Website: lowes
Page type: payment
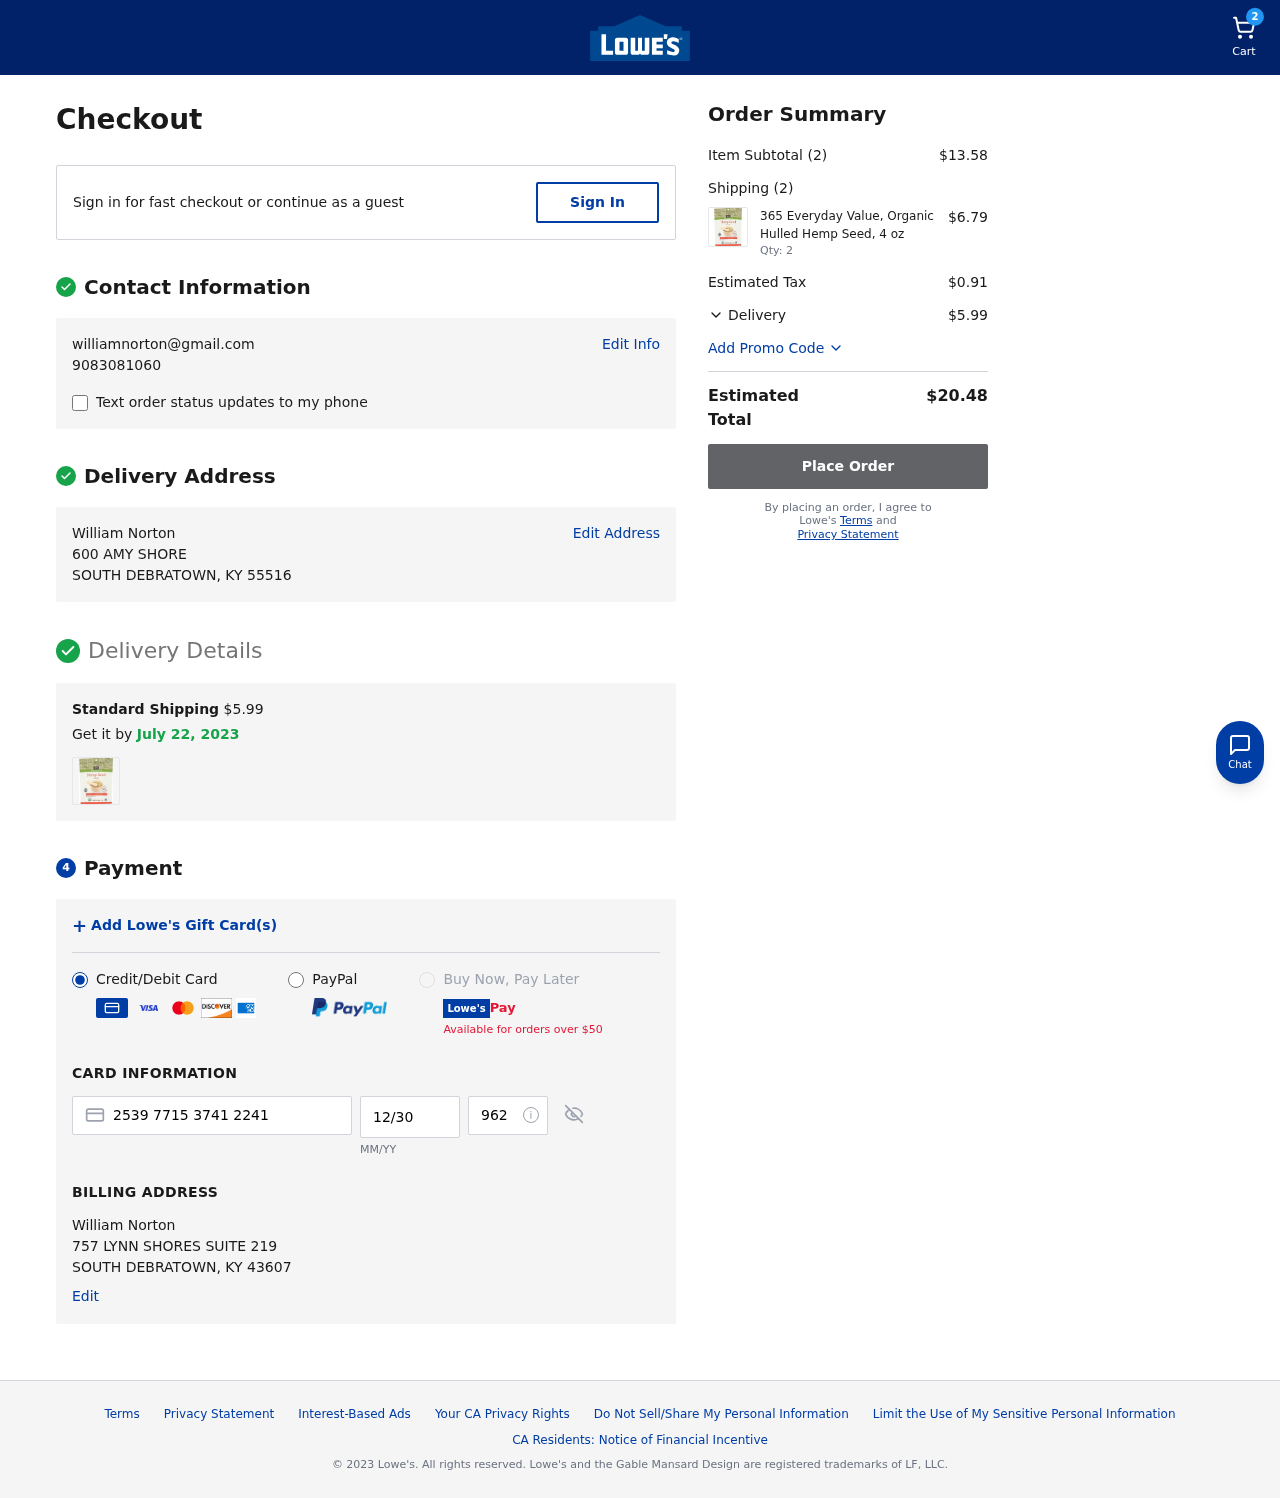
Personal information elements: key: PII_CARD_CVV
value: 962
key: PII_CARD_EXPIRY
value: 12/30
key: PII_CARD_NUMBER
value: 2539 7715 3741 2241
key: PII_CITY_STATE_ZIP2
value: SOUTH DEBRATOWN, KY 43607
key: PII_EMAIL
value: williamnorton@gmail.com
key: PII_FULLNAME
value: William Norton
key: PII_FULLNAME2
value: William Norton
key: PII_PHONE
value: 9083081060
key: PII_STREET
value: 600 AMY SHORE
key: PII_STREET2
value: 757 LYNN SHORES SUITE 219
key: PII_CITY_STATE_ZIP
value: SOUTH DEBRATOWN, KY 55516
Product elements: key: PRODUCT1_NAME
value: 365 Everyday Value, Organic Hulled Hemp Seed, 4 oz
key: PRODUCT1_PRICE
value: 6.79
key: PRODUCT1_QUANTITY
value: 2
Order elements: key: ORDER_NUM_ITEMS
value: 2
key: ORDER_SHIPPING_COST
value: $5.99
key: ORDER_DELIVERY_DATE
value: July 22, 2023
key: ORDER_SUBTOTAL
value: $13.58
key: ORDER_NUM_ITEMS2
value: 2
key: ORDER_TAX
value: $0.91
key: ORDER_SHIPPING_COST2
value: $5.99
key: ORDER_TOTAL
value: $20.48